Field crop: tomato
Growth stage: 2
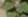
Species: solanum